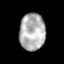
Tissue: prostate
Cell type: T cells
Senescence score: 0.3524
Nuclear area (px): 927
Mean DAPI intensity: 178.118